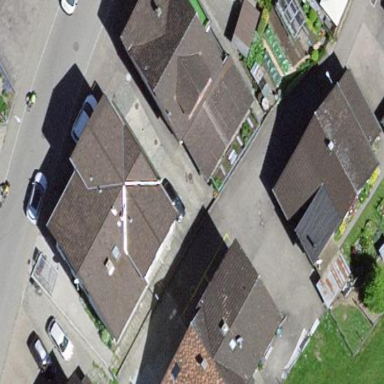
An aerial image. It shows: Residential building.